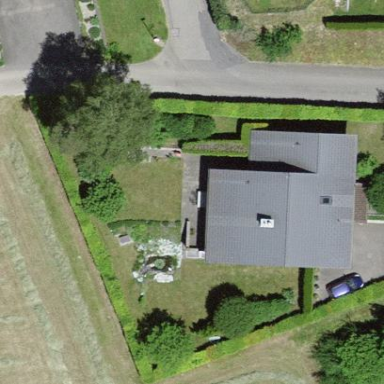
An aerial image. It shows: Residential building.